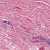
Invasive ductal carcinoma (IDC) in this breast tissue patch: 0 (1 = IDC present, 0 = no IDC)